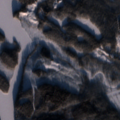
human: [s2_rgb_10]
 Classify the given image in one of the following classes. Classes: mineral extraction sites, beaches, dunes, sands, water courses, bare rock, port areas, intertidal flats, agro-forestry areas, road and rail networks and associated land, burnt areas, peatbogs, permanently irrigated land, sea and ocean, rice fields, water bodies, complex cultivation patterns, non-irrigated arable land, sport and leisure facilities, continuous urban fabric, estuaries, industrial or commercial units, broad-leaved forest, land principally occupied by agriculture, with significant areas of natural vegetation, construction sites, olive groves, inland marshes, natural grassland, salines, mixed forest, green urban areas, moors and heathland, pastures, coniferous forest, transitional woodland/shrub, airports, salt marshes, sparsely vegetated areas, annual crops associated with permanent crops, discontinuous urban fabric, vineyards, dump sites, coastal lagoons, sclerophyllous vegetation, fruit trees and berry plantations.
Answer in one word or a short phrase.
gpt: coniferous forest, transitional woodland/shrub, water bodies